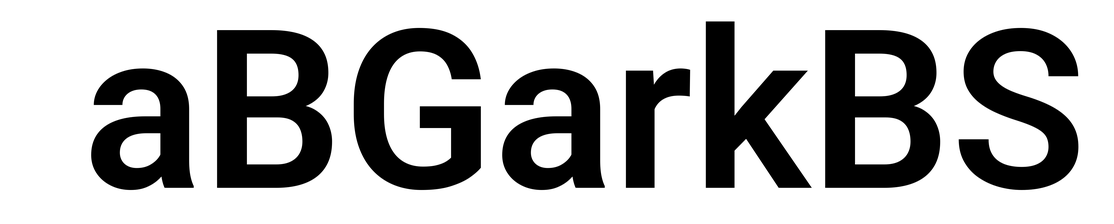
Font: Roboto_SemiBold